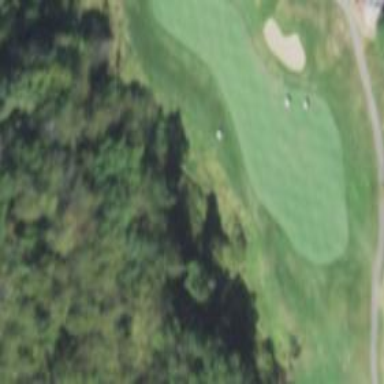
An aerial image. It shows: Golf fairway surrounded by grass.